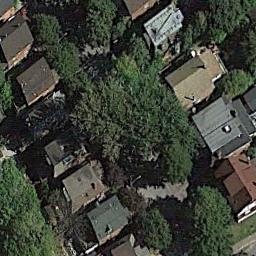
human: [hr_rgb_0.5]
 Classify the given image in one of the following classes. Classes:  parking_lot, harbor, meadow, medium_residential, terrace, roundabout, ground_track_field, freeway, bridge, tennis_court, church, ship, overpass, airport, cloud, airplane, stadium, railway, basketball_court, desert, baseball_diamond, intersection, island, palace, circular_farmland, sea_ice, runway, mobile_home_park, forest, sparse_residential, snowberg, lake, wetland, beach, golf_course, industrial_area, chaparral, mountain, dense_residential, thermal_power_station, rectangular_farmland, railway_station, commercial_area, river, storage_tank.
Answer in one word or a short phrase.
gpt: medium_residential